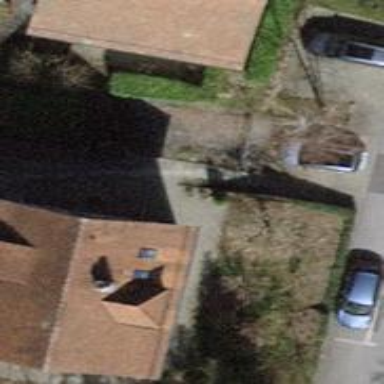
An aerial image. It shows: Building with tiled roof.